Interaction volume radius: 5 \u00c5
Interaction volume height: 10 \u00c5
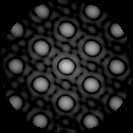
Disorder parameter: 0.03077